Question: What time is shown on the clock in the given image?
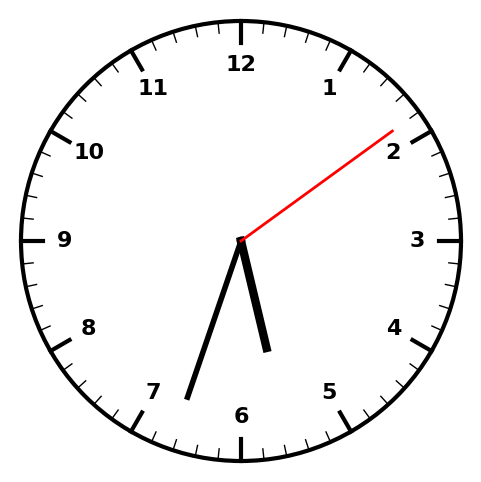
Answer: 05:33:09